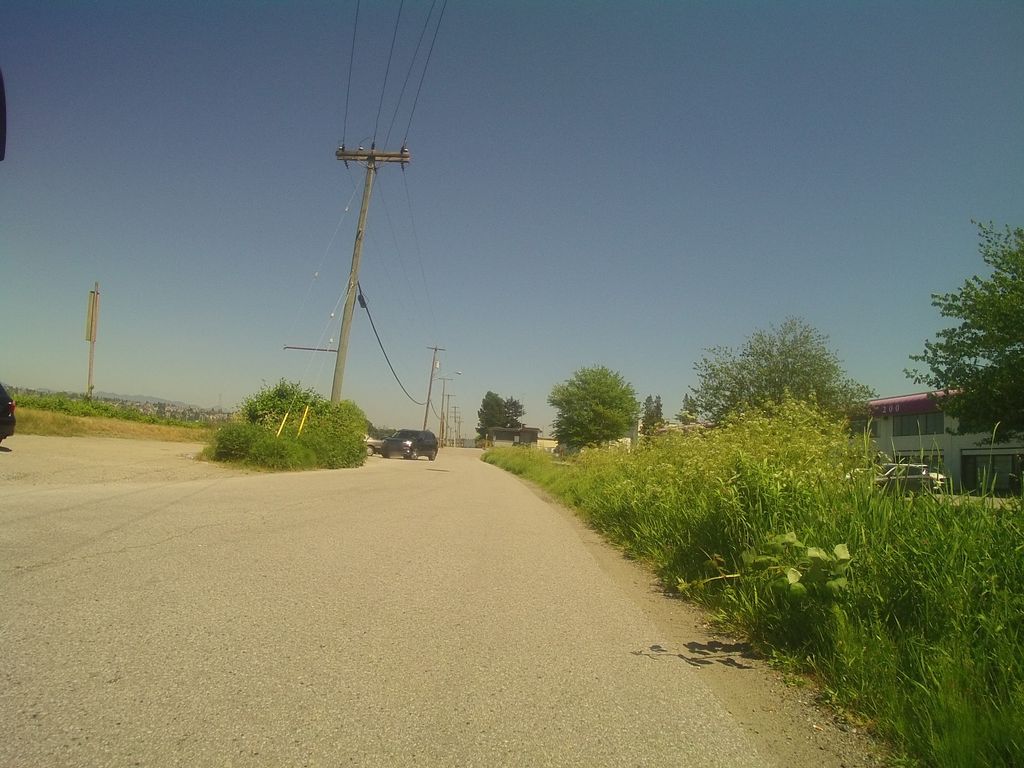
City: vancouver